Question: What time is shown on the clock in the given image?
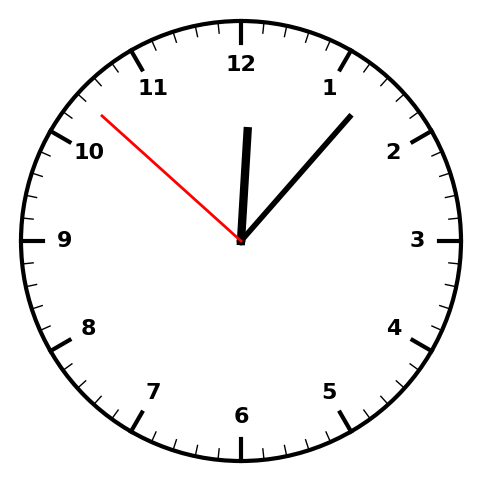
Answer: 12:06:52